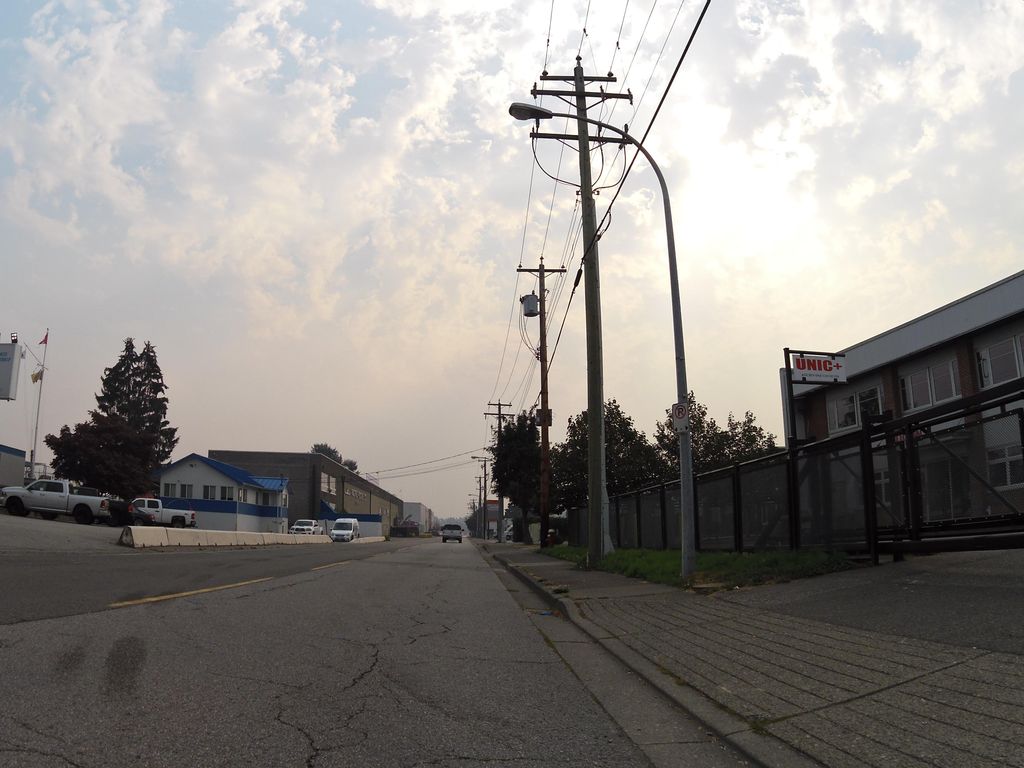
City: vancouver